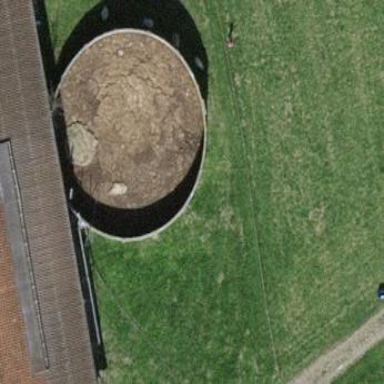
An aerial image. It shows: Storage tank that is man-made.